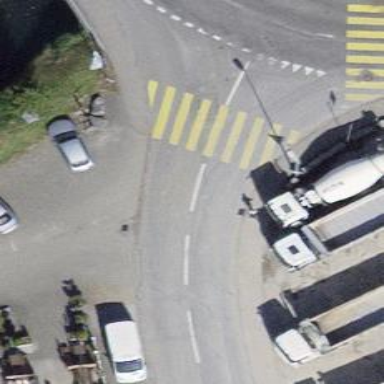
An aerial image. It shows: Footway with zebra crossing.